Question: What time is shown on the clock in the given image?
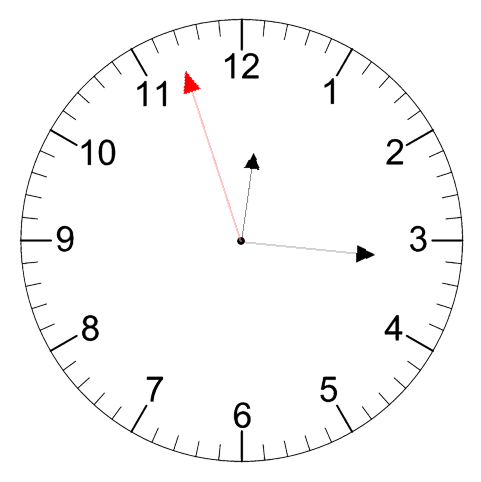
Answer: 12:15:57